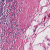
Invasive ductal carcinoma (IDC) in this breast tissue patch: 1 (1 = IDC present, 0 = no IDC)